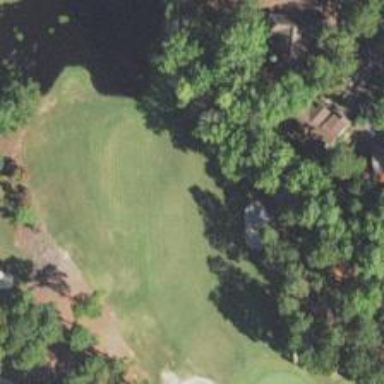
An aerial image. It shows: Golf hole.